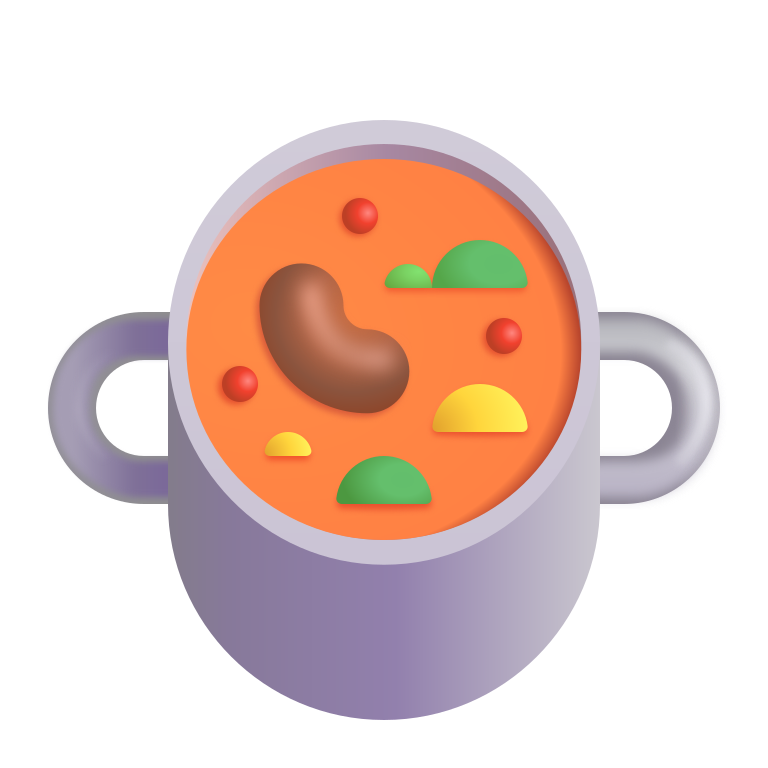
pot of food color